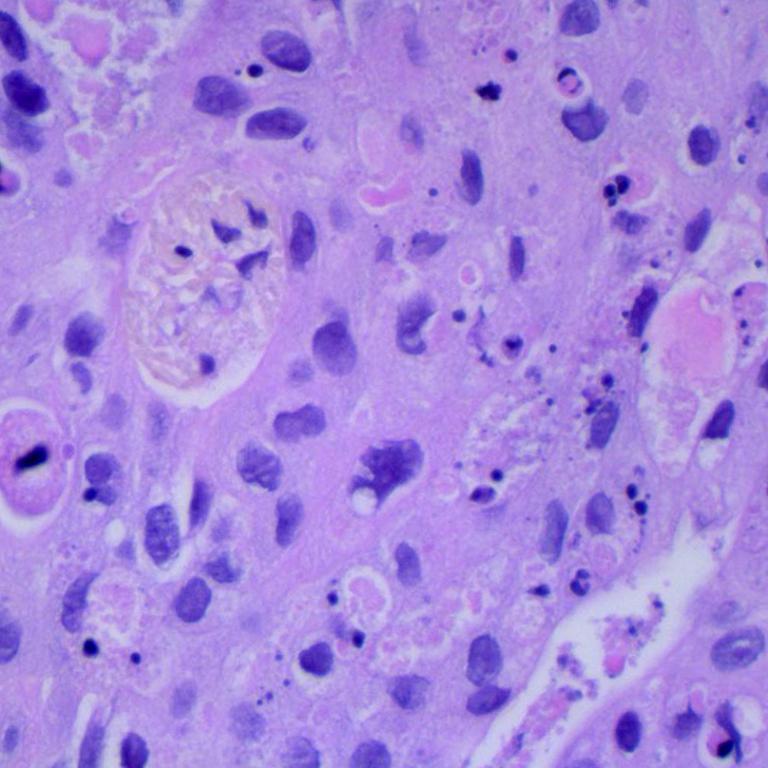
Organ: lung
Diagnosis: squamous carcinomas